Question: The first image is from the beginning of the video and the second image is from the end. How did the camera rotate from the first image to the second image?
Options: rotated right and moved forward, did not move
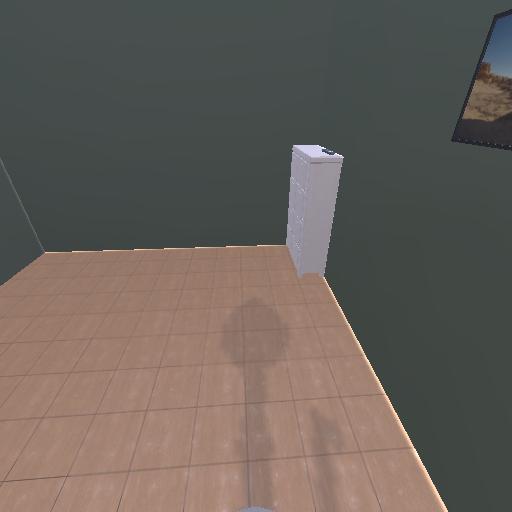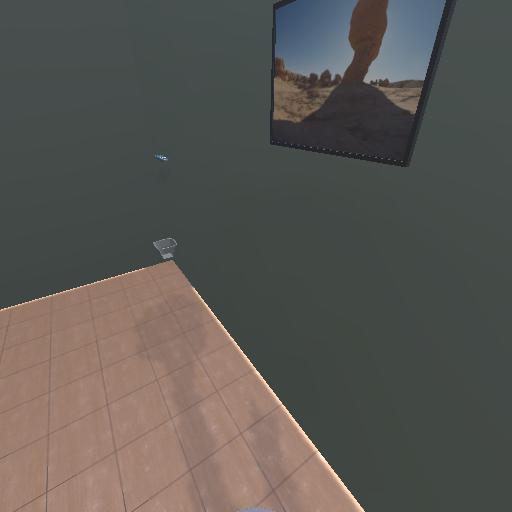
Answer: rotated right and moved forward